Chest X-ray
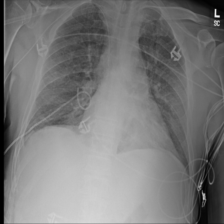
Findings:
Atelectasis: negative
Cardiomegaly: negative
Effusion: negative
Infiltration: negative
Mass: negative
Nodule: negative
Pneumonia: negative
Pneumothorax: negative
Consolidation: negative
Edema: negative
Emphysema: negative
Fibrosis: negative
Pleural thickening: negative
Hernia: negative